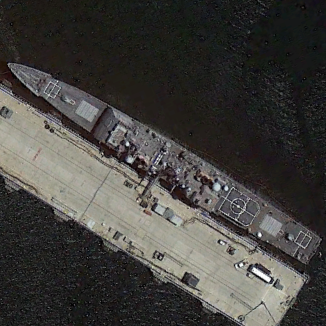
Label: cruiser